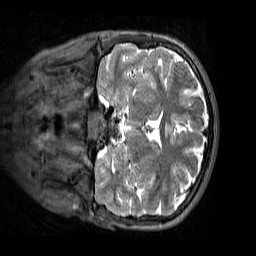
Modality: T2w
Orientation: coronal
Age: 12
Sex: female
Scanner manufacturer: siemens
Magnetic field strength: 3 T
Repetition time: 3.2 s
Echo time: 0.408 s